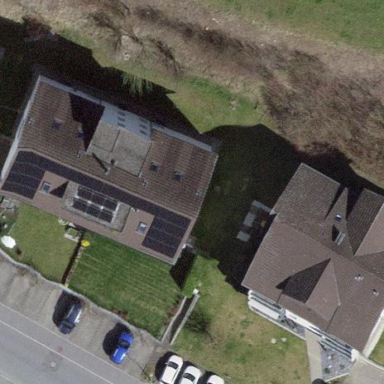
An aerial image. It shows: Solar power generator.